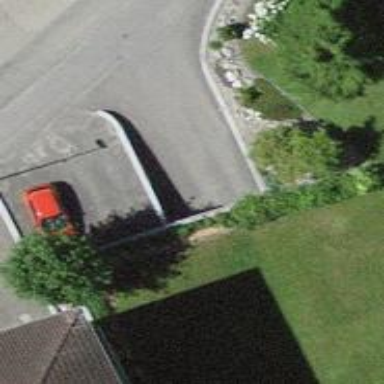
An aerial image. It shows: Parking entrance.